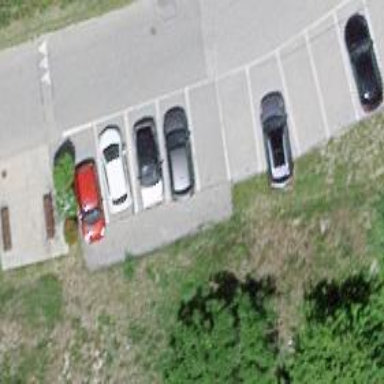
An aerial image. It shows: Parking area.